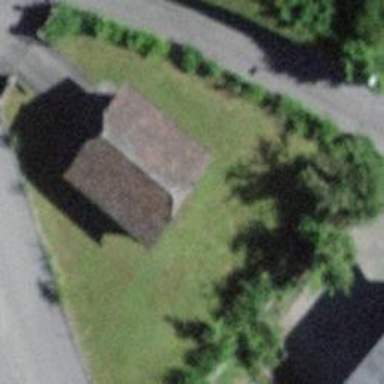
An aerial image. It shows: Garage.